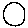
Label: circle